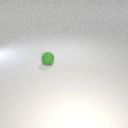
small green rubber sphere